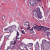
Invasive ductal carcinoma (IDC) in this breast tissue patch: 1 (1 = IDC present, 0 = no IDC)